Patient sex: F
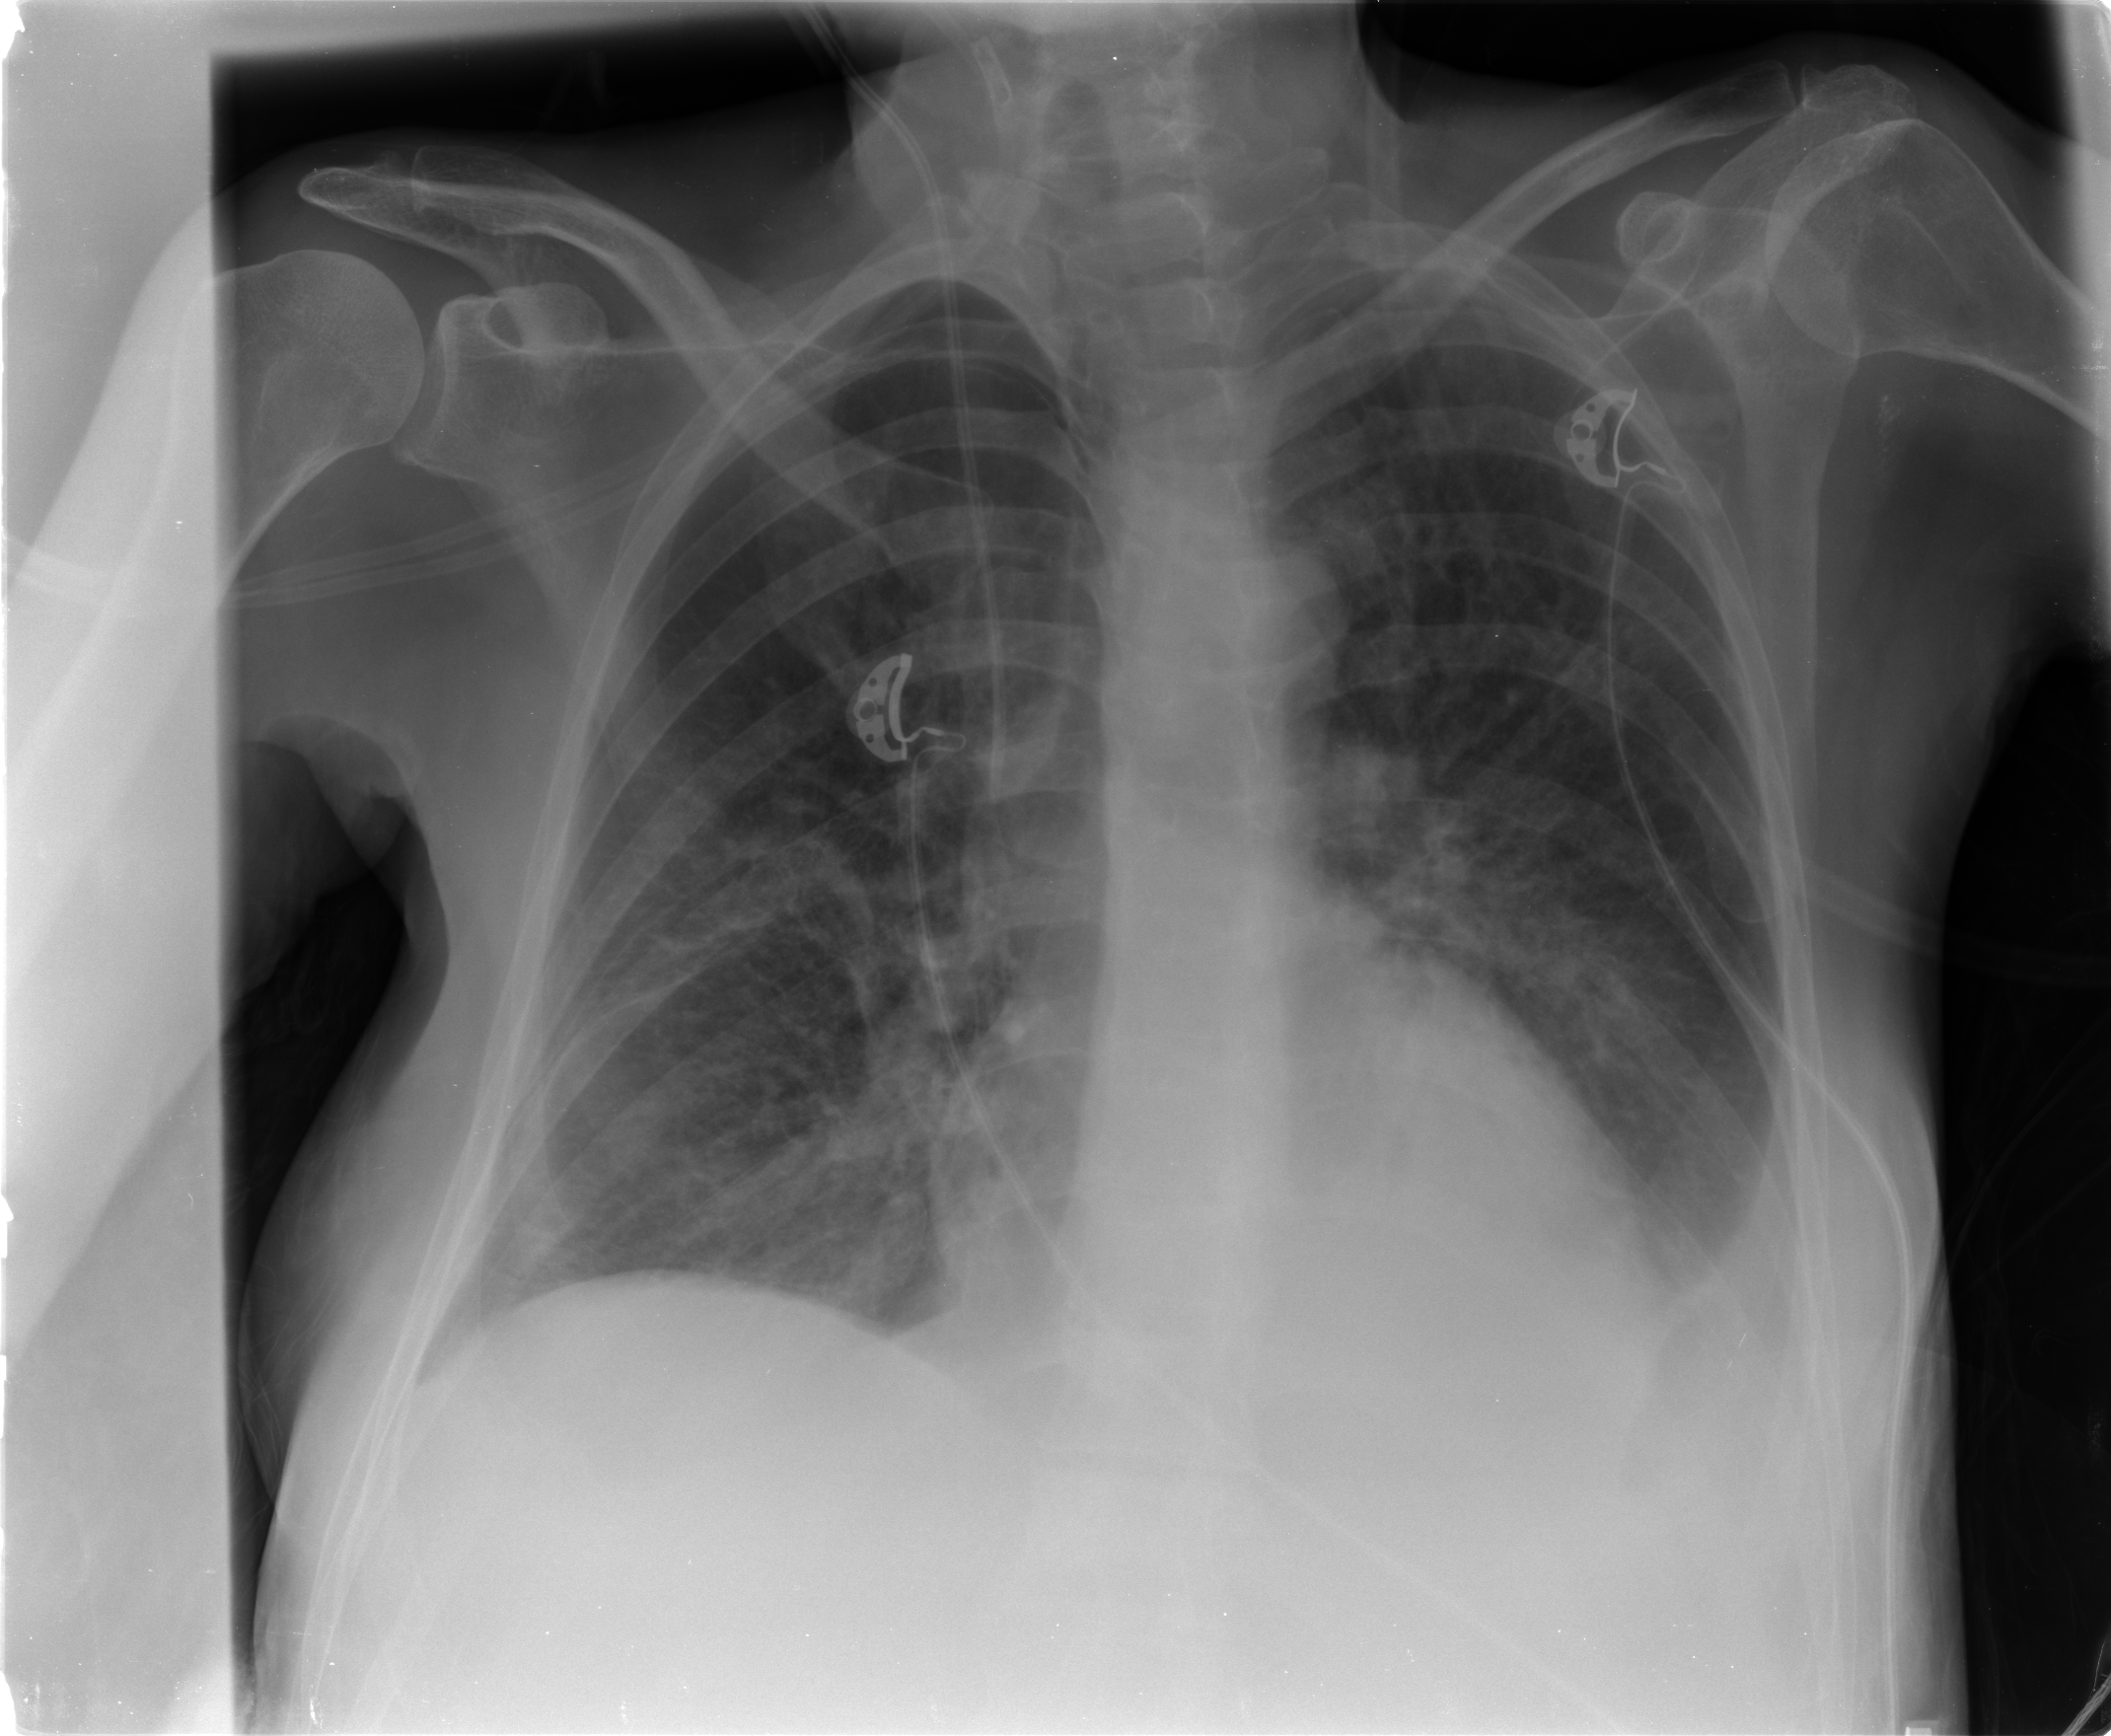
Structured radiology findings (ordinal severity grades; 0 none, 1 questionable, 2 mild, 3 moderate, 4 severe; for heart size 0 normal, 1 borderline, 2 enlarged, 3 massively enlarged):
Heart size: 2
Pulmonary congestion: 2
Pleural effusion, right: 2
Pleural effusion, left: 2
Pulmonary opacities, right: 2
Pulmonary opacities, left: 2
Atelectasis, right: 2
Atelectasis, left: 2